Question: I am making a project regarding marks details of a class. I want to add marks of 100 students. But I don't want to make 100 entry boxes for that. Is there a good solution for that?
If there is no other way then please tell how to make 100 entryboxes in a loop.
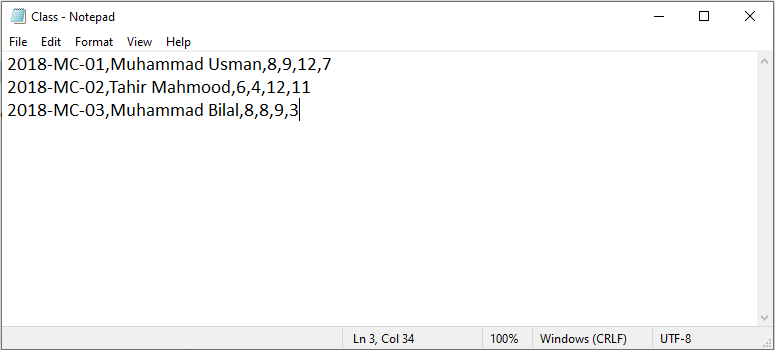
Answer: Try making one entry box for marks and second for student's name. One 'Submit' button below. Then after writing all info in entry boxes, on button press put it in dictionary like: {'Student': mark}
So u will have one dict with all 100 marks for 100 students
Ask if there is smth u don't understand